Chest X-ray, PA view. Patient: 40 years old, sex F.
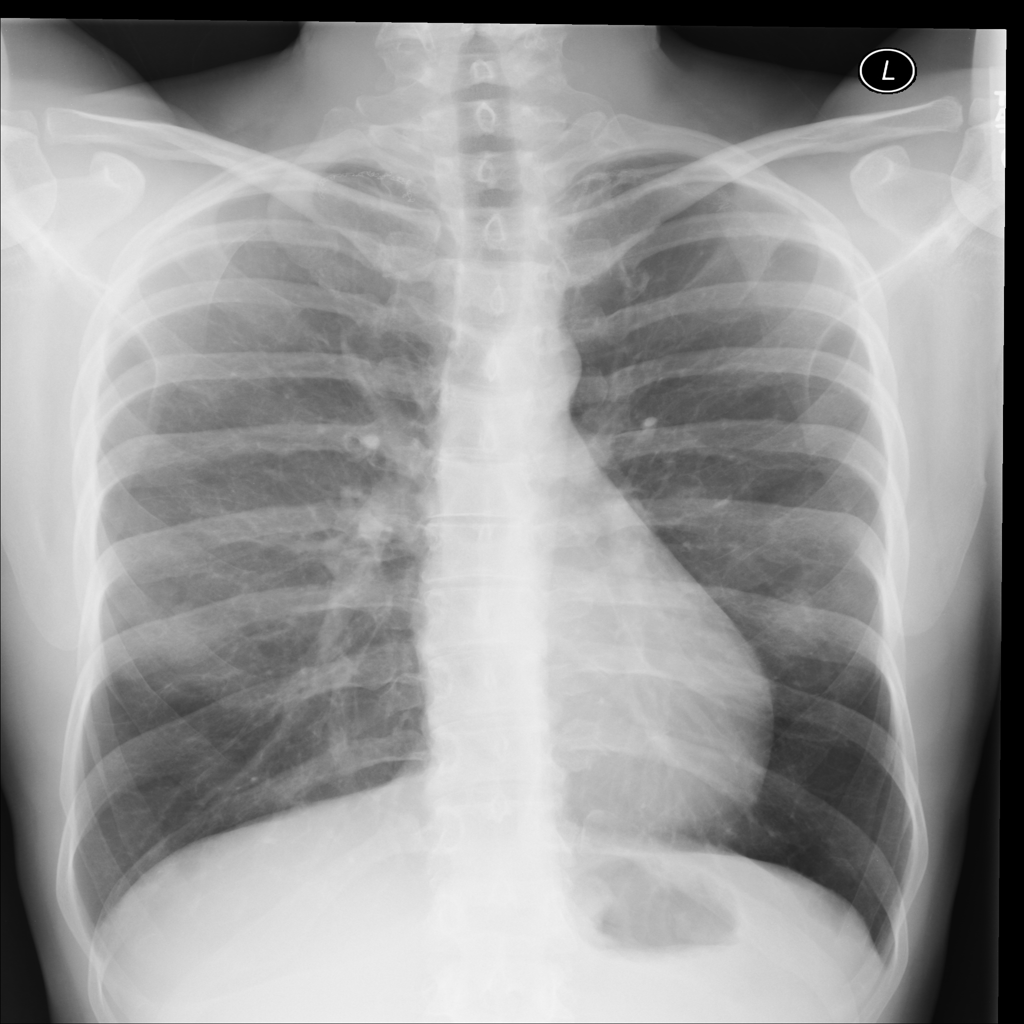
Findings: Infiltration